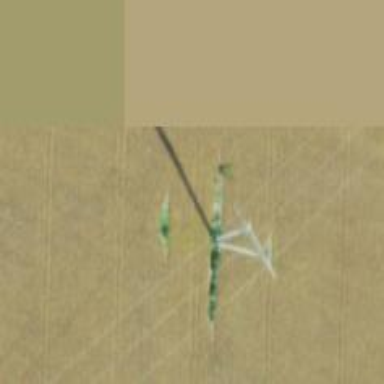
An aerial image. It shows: Lattice structure tower used for power transmission.